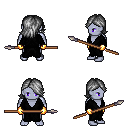
a pixel art fantasy rpg character, male body template, dark elf, purple skin, gray robe, magenta pants, gray swoop hairstyle, gold gloves, spear, four views (front, back, left, right), 2x2 character sprite sheet, small pixel art, hard edges, no anti-aliasing